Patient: sex M, age 71
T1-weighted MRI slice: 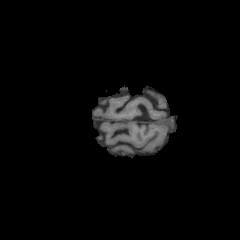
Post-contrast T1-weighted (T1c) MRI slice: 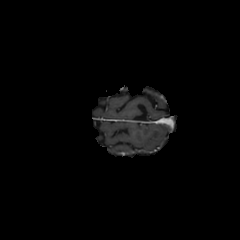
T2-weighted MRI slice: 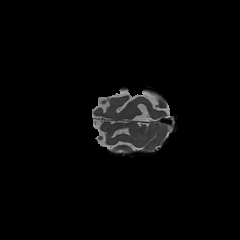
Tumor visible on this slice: no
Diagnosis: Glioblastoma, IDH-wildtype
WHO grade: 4